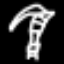
Label: palm tree